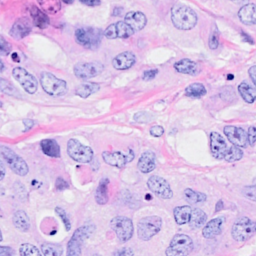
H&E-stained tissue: Breast